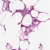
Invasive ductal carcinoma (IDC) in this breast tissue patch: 0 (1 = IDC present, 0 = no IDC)